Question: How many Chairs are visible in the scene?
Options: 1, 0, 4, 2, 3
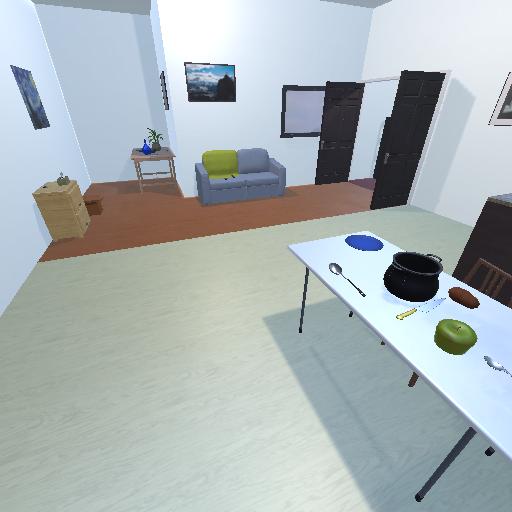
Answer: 1